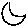
Label: moon